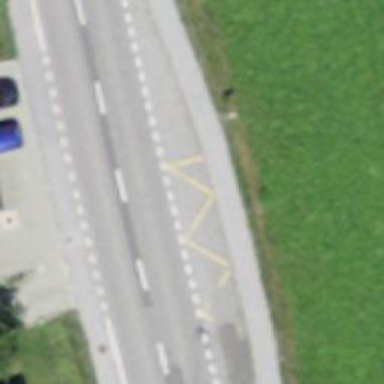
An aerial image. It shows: Bus stop with platform for public transport.